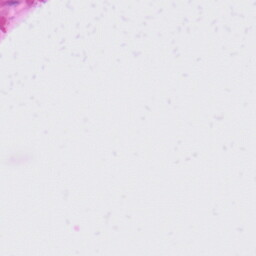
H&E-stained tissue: Liver